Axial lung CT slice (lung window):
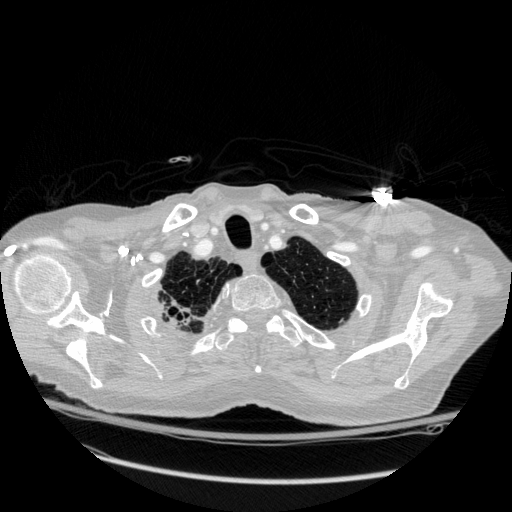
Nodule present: no